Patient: sex F, age 76
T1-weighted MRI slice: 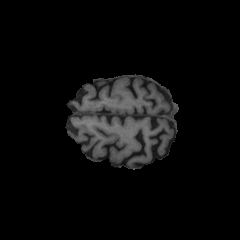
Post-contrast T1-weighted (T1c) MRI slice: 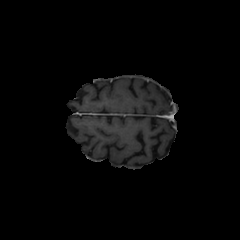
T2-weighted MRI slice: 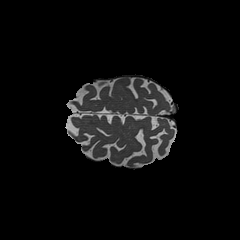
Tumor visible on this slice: no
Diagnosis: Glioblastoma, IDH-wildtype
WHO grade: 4